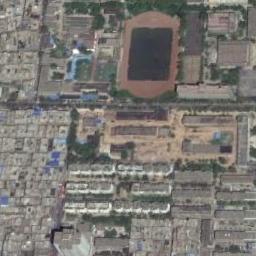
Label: ground_track_field